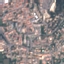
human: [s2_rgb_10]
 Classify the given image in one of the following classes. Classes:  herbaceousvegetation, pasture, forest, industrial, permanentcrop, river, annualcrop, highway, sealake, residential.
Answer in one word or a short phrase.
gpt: Residential